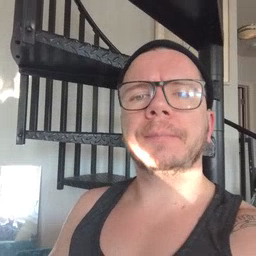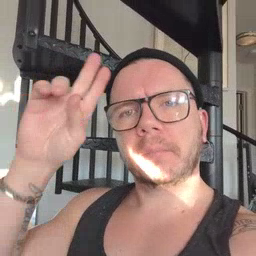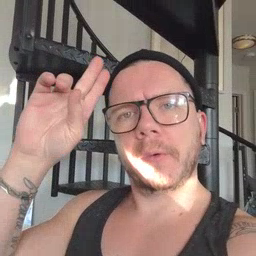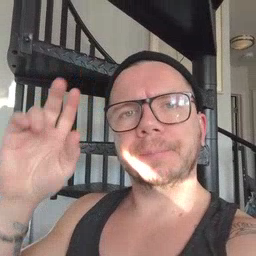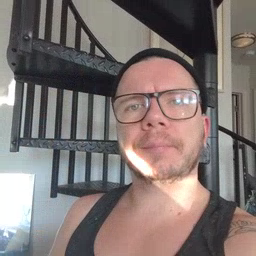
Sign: uncle